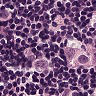
Metastatic tissue present: yes